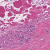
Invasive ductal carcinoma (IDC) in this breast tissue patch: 0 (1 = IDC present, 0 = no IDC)